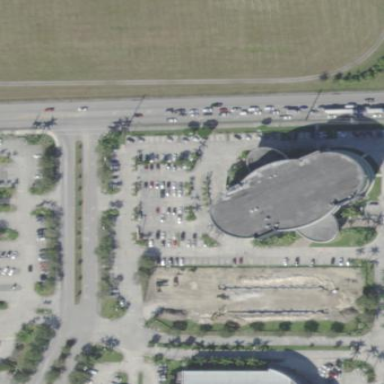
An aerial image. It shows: Retail building.